Chest X-ray:
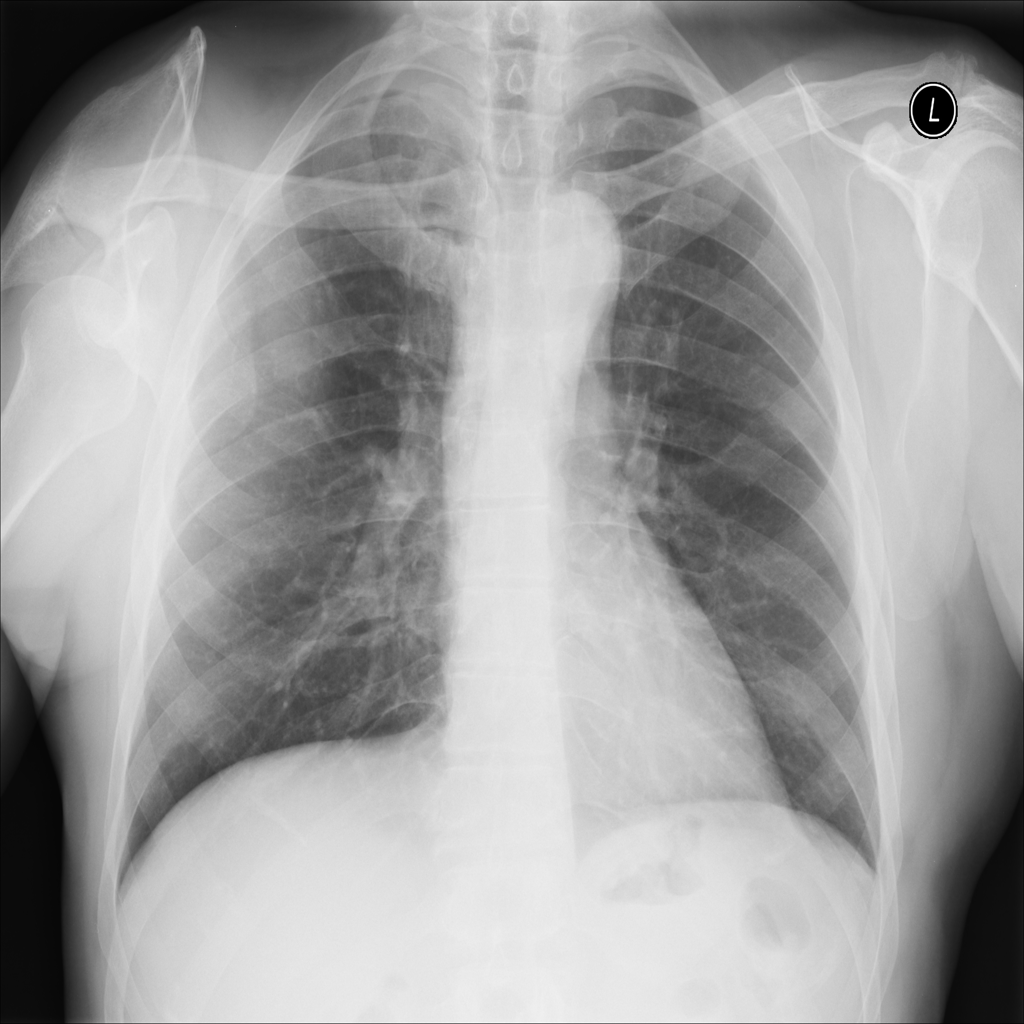
No abnormal finding: yes